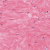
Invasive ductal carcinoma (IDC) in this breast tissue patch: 0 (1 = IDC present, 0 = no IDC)